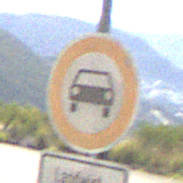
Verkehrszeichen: VerbotKraftwagen
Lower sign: BesondereFahrzeugeUndTransportgueter6
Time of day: MorningAfternoon
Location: Outdoor (RoadRail)
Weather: PartlyCloudy
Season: NotSpecified
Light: Natural